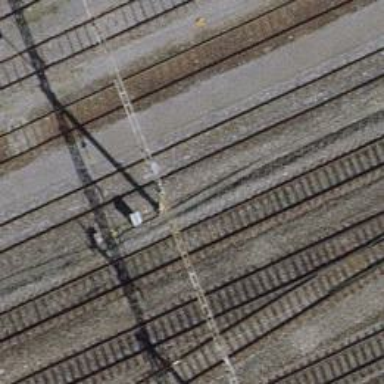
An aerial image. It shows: Catenary mast for power lines.